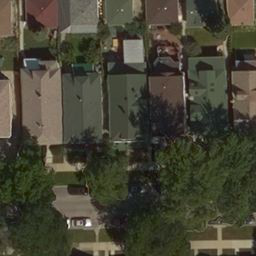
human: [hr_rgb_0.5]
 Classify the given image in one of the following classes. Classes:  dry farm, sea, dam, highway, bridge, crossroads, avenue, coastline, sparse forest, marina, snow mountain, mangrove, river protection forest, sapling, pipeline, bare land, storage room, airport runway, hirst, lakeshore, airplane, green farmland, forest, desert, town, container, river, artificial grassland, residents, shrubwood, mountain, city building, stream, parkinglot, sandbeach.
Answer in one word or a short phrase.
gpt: residents